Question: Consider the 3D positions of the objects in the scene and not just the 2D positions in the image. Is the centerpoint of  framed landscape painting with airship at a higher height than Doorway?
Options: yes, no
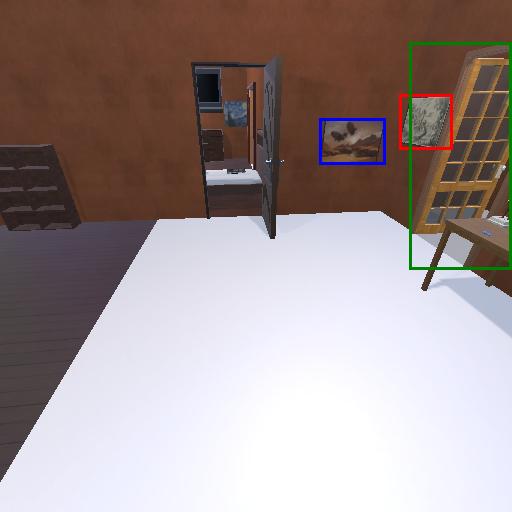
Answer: yes